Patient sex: M
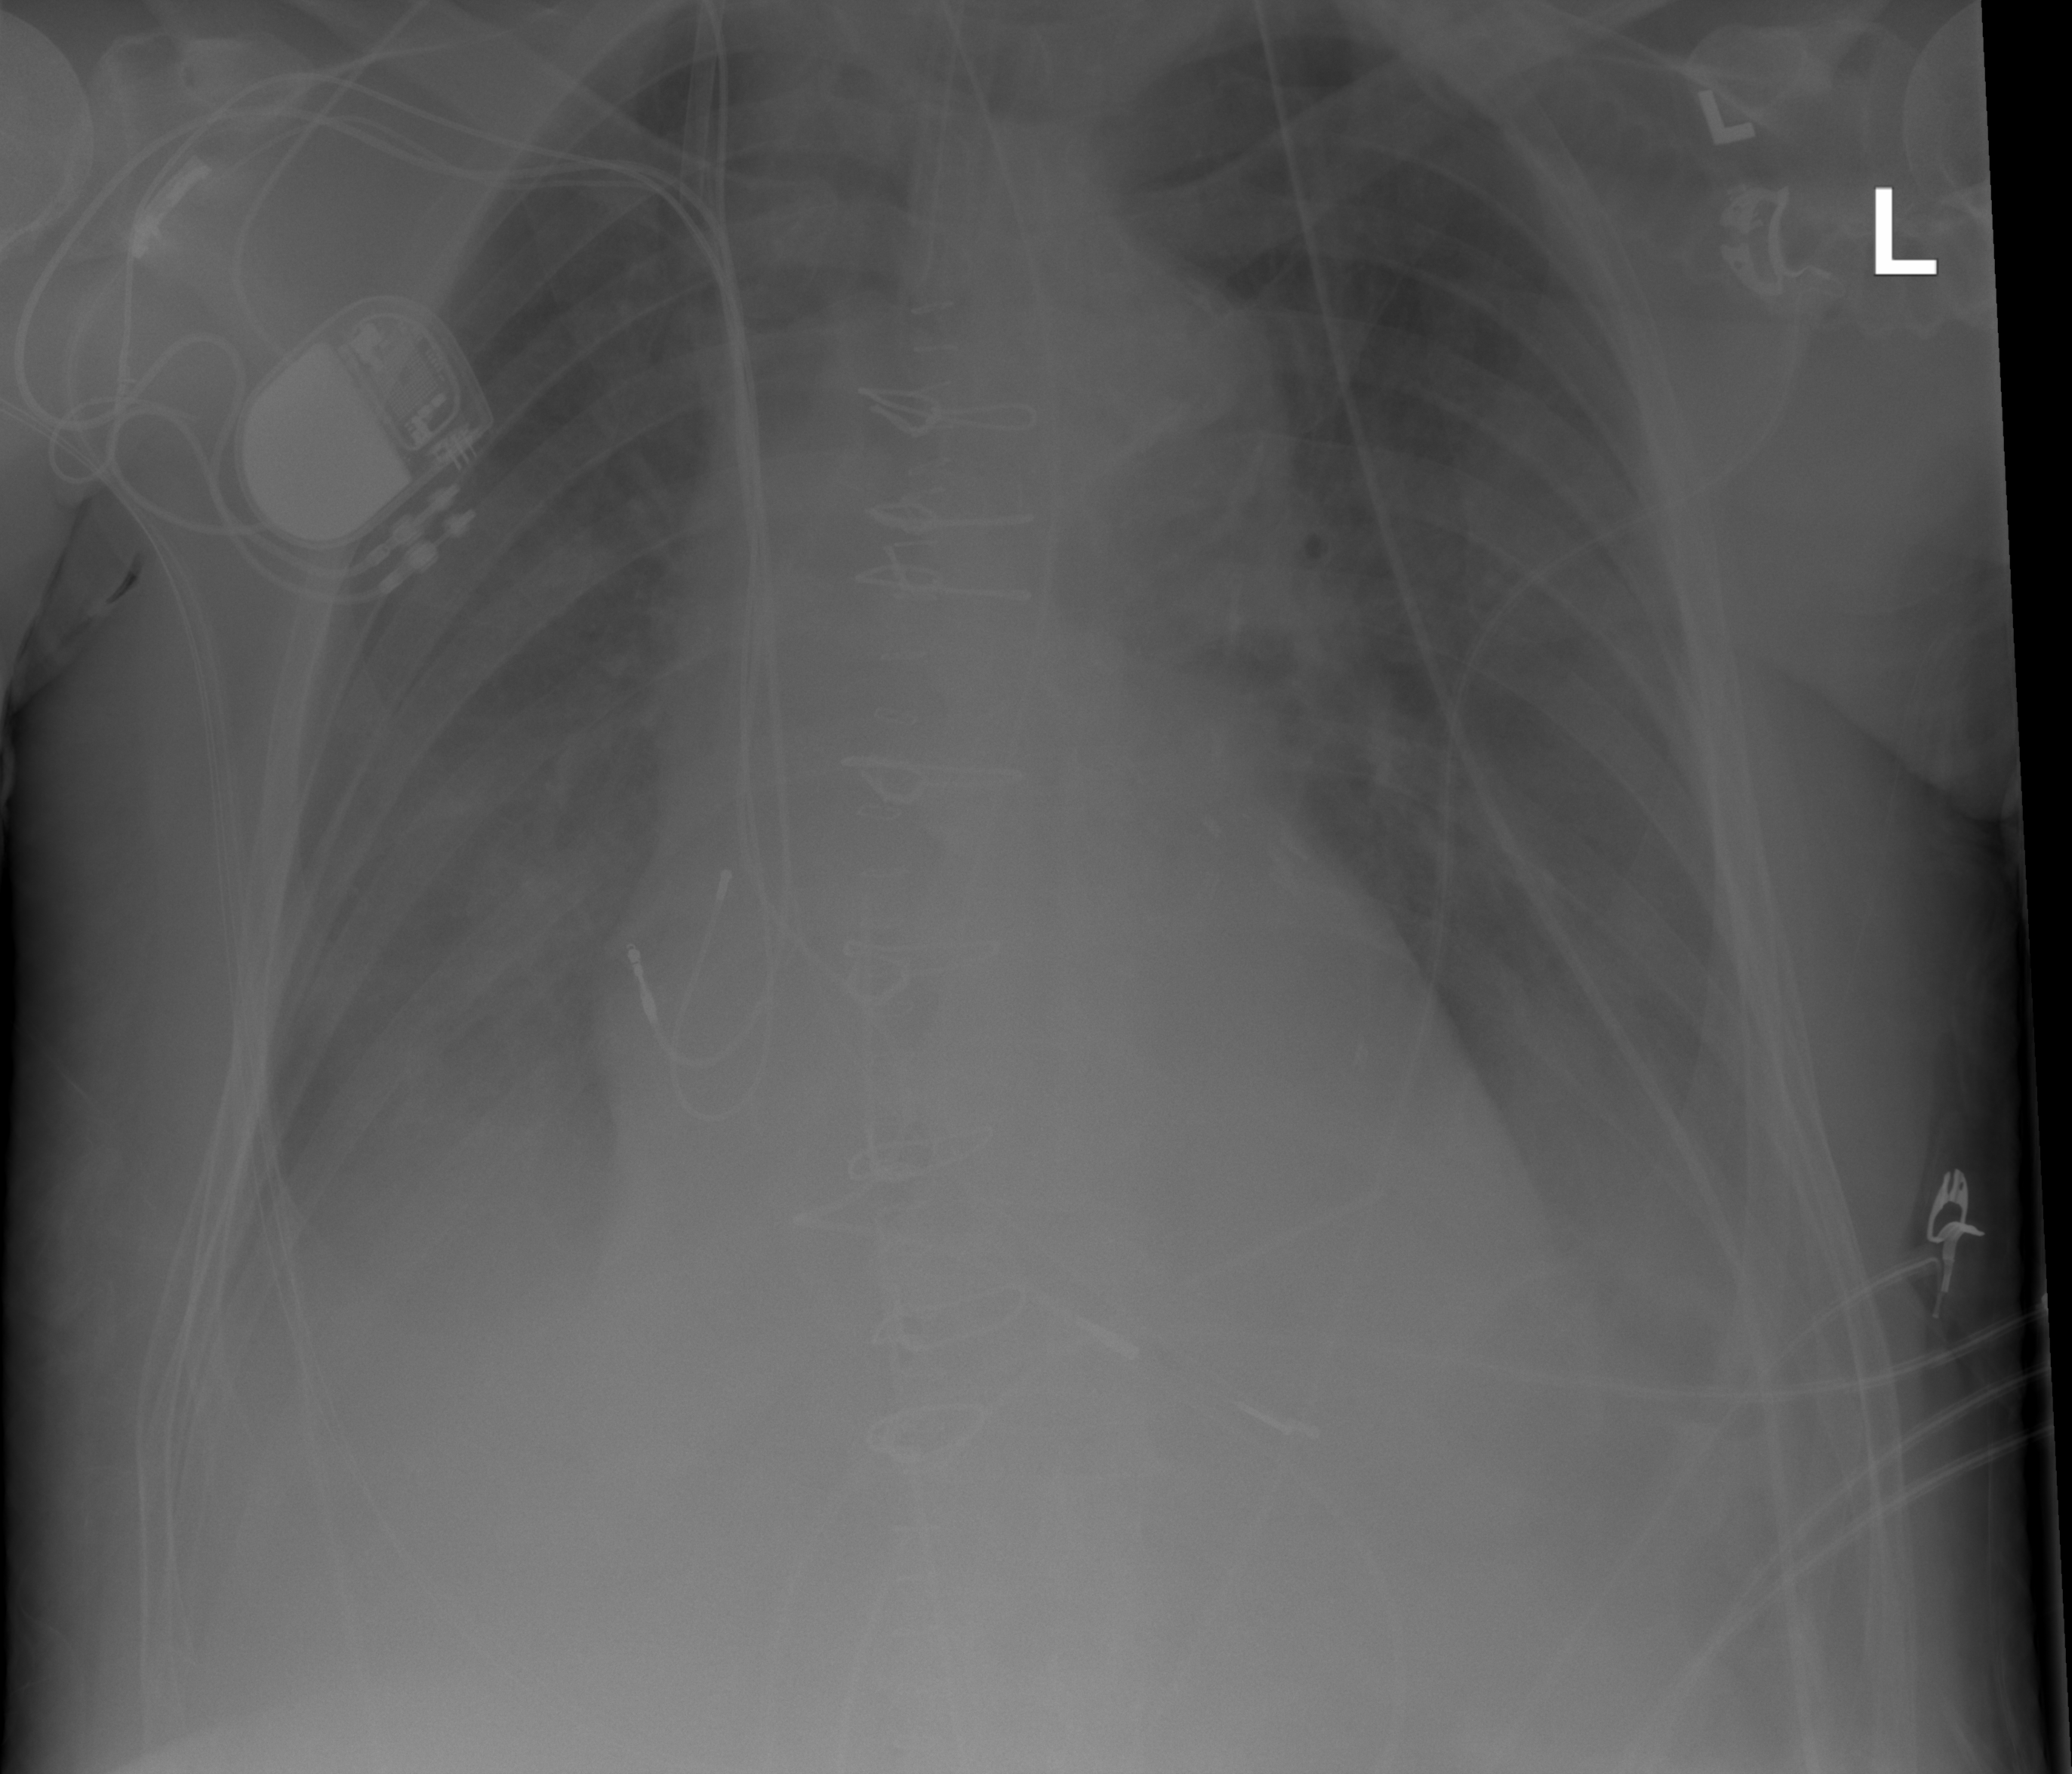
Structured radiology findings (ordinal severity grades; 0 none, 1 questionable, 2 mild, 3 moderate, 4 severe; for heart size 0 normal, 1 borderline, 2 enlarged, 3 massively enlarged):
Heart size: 1
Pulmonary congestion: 2
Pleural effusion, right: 3
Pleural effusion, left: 2
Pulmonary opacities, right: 2
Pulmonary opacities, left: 2
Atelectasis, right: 2
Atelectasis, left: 2